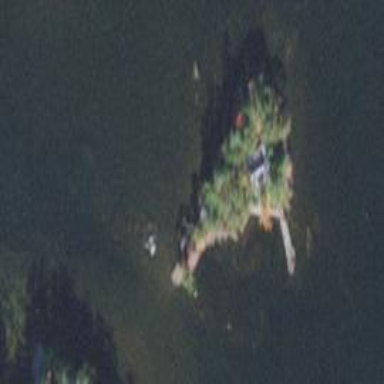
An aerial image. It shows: Islet.